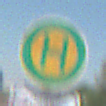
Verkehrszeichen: Haltestelle
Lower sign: ZeitangabenMitBeschraenkungAufWochentage5
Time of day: Midday
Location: Outdoor (Nature)
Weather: Clear
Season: NotSpecified
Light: Natural